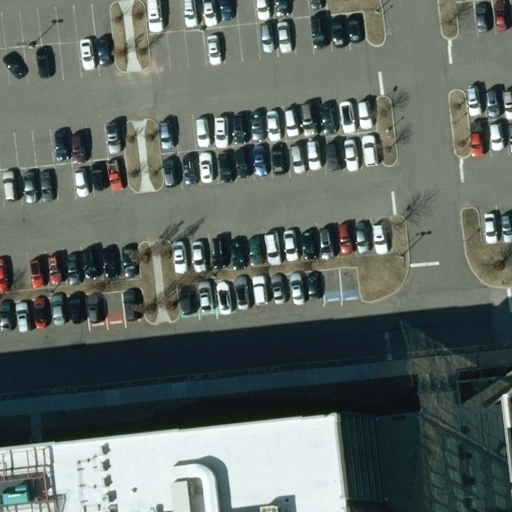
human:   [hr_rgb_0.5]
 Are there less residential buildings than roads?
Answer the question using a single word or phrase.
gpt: yes

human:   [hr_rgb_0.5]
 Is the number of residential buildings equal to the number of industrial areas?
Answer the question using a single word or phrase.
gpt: no

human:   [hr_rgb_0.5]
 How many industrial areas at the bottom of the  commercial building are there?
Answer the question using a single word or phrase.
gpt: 0

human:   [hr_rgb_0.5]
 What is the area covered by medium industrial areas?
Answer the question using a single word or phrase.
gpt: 0m2

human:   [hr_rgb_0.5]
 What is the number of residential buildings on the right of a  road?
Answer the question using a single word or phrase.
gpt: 0

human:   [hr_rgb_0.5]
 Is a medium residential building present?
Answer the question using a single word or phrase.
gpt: no

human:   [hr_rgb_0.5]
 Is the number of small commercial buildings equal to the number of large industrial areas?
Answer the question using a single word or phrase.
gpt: no

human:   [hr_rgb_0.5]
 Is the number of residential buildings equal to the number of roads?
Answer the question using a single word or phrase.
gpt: no

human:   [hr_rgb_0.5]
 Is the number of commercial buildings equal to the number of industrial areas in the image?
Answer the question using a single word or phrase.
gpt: yes

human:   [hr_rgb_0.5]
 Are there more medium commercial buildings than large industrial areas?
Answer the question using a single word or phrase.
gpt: no

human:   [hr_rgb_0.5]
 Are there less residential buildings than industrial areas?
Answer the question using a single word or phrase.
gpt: yes

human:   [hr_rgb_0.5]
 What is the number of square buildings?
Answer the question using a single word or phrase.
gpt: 0

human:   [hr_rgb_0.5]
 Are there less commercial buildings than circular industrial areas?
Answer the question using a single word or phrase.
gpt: no

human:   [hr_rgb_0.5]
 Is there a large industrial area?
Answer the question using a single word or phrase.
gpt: yes

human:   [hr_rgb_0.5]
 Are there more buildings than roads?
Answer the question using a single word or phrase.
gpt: no

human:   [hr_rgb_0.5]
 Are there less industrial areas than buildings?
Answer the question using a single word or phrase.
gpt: no

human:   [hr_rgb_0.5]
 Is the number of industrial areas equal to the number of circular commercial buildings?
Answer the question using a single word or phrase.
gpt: no

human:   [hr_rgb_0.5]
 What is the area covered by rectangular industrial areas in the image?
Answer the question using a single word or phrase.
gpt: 10623m2

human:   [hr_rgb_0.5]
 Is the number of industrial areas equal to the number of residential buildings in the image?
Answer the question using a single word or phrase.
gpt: no

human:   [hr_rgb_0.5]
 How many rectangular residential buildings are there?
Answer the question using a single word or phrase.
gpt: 0

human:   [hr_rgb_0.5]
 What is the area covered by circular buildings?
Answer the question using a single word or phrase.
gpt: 0m2

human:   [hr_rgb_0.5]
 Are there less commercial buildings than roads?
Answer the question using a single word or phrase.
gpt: yes

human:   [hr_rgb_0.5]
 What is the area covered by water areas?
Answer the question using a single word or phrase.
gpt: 0m2

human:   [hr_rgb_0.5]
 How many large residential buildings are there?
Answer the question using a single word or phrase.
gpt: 0

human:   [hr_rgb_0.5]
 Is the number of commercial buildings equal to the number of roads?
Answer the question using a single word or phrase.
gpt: no

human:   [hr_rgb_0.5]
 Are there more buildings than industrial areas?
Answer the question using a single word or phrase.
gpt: no

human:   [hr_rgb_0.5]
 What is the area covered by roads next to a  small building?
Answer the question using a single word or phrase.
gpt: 0m2

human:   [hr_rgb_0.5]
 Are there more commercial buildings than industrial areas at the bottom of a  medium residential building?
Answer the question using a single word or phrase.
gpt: yes

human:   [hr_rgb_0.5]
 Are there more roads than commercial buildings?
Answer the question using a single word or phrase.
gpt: yes

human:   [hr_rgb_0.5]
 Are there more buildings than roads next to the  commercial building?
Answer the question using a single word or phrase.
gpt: no

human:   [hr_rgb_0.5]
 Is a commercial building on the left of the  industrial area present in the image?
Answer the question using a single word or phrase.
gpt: no

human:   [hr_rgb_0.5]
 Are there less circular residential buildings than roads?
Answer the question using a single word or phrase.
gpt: yes

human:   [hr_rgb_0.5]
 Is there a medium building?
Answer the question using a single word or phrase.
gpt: no

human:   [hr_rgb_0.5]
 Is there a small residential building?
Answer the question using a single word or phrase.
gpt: no

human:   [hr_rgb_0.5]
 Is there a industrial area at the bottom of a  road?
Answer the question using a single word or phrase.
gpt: no

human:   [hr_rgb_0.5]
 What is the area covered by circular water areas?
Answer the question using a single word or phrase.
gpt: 0m2